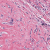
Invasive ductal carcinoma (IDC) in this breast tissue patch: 1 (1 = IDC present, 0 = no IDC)